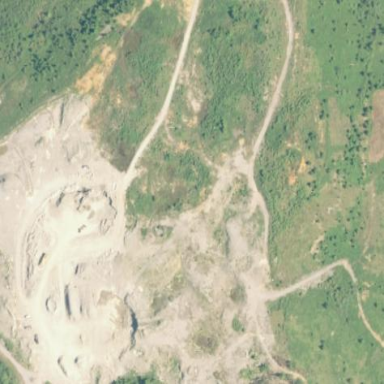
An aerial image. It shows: Quarry used for extracting aggregates.